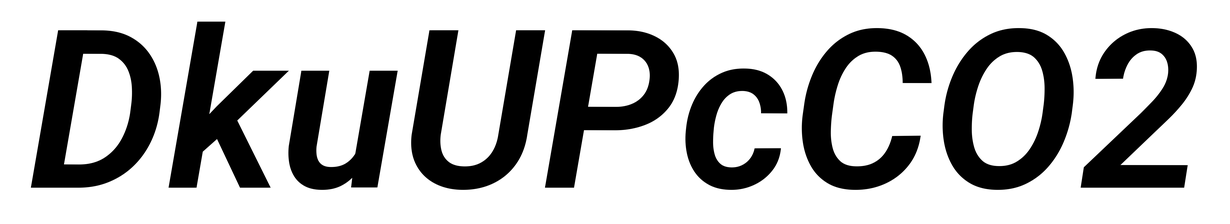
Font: Roboto-Italic_SemiBold_Italic